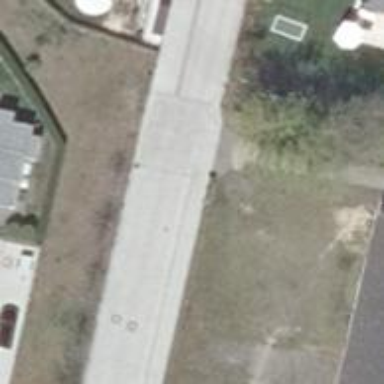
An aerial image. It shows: Footway made of concrete plates.